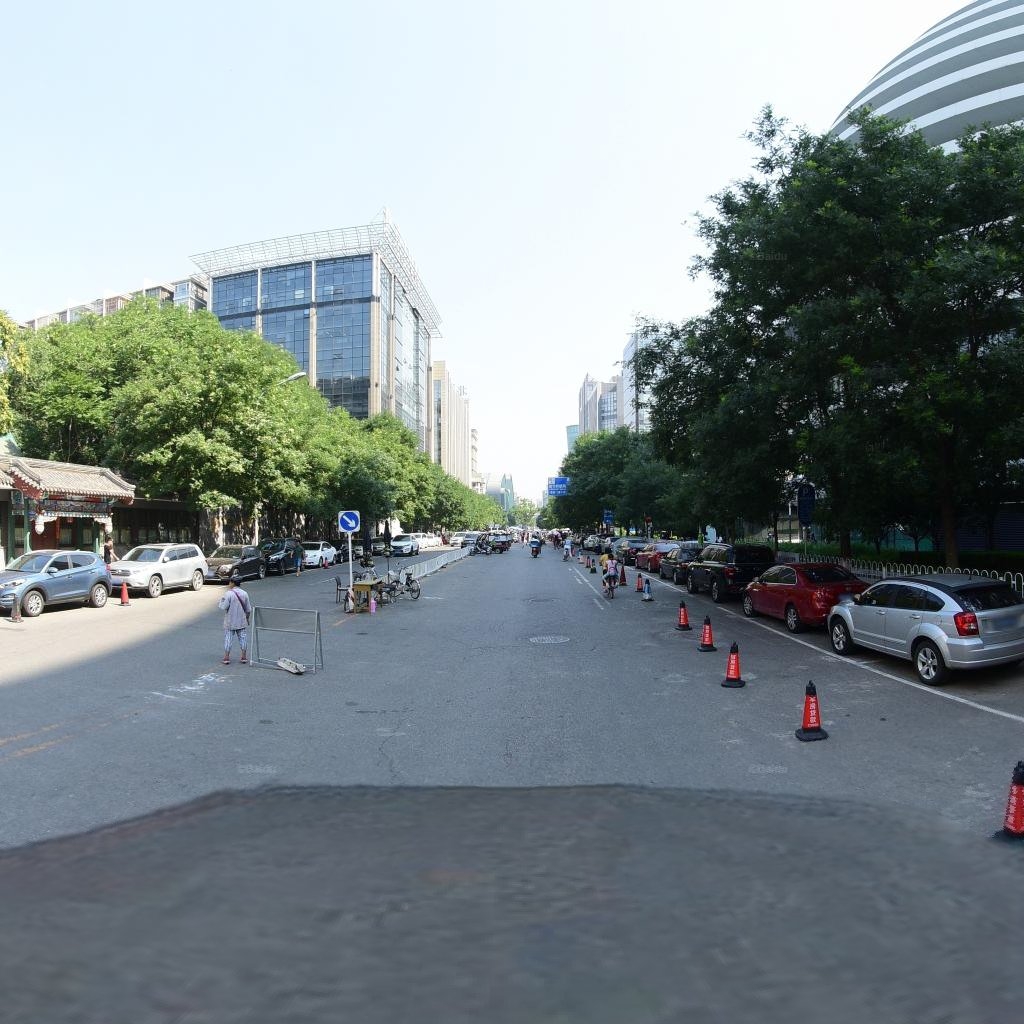
Region: Dongcheng
Road damage annotations: longitudinal crack, manhole cover, manhole cover